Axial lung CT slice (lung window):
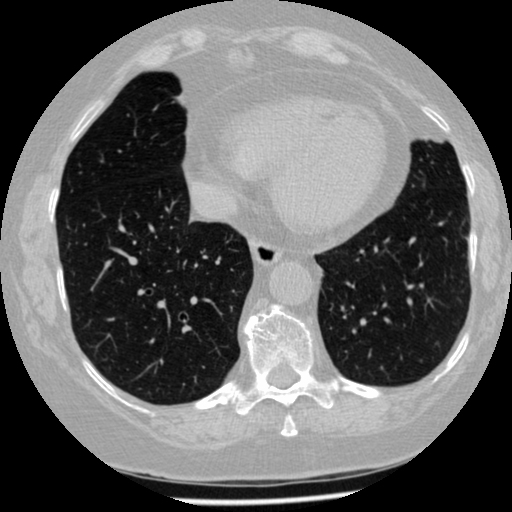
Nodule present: no